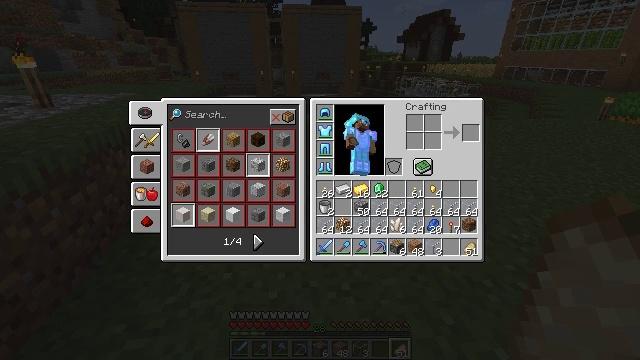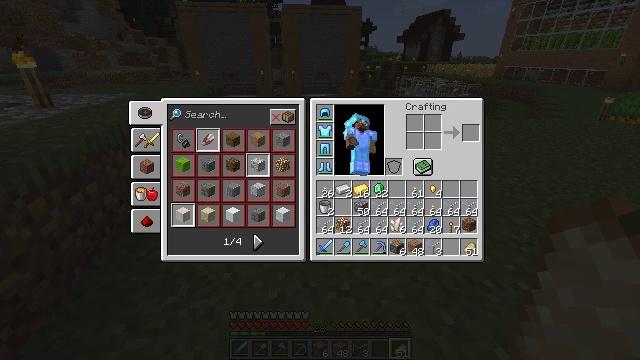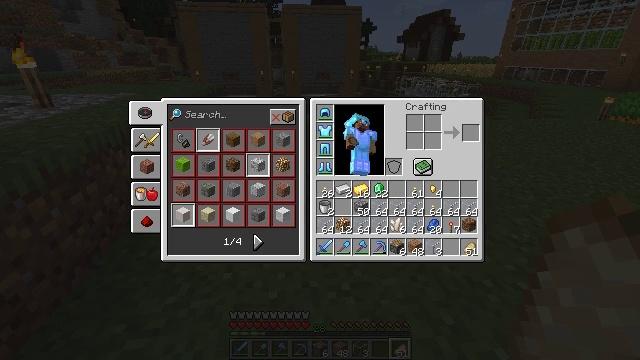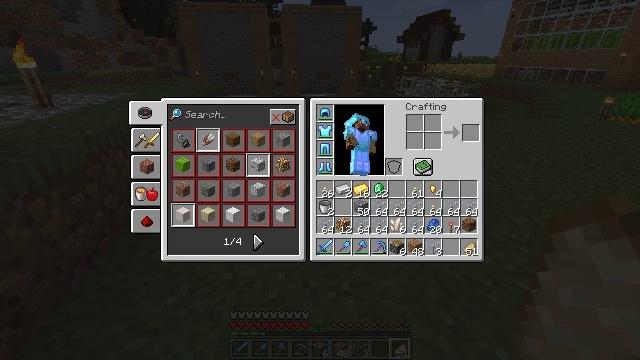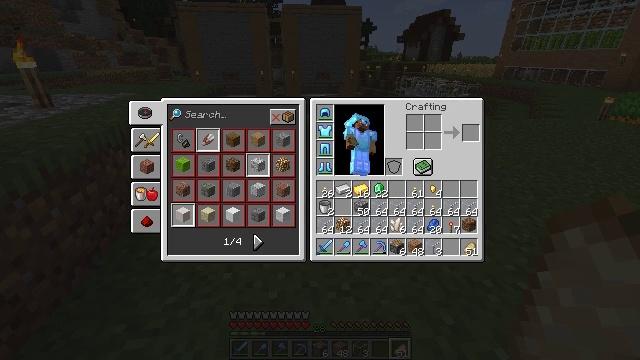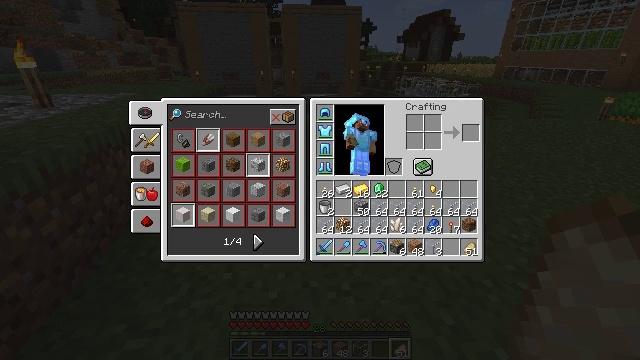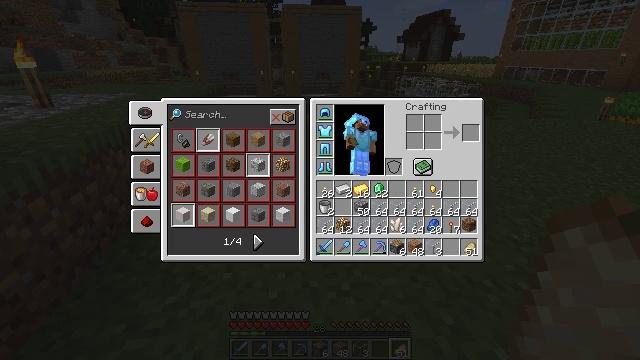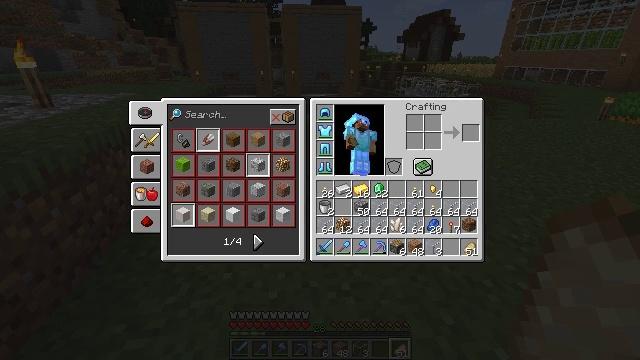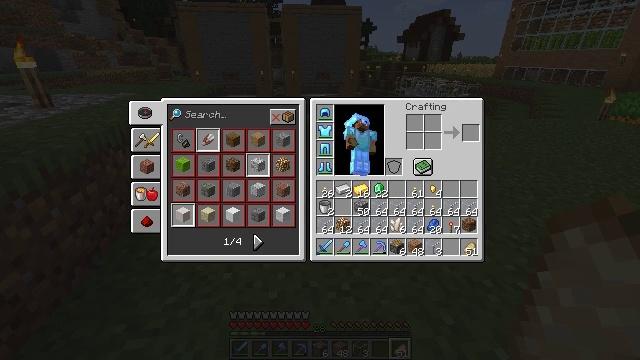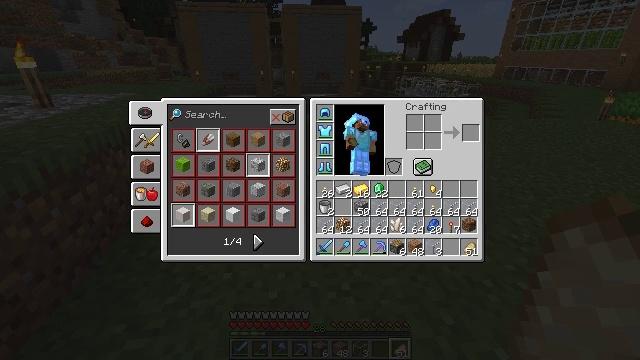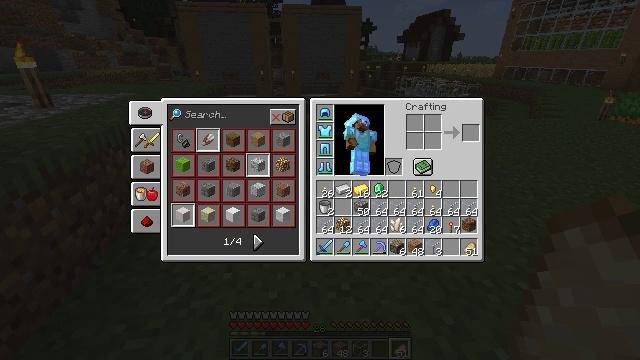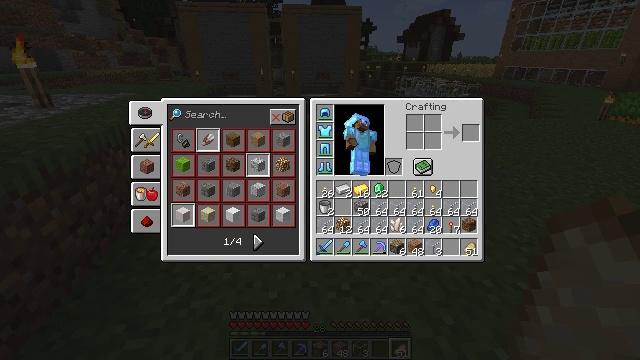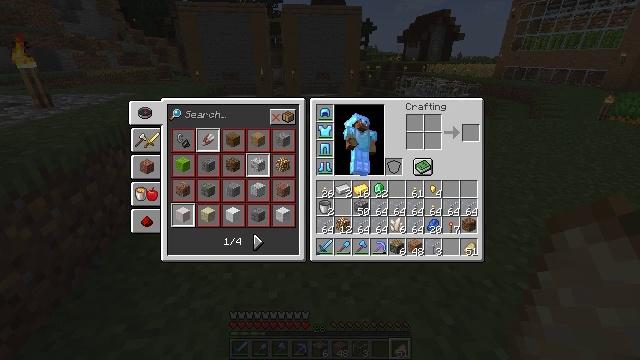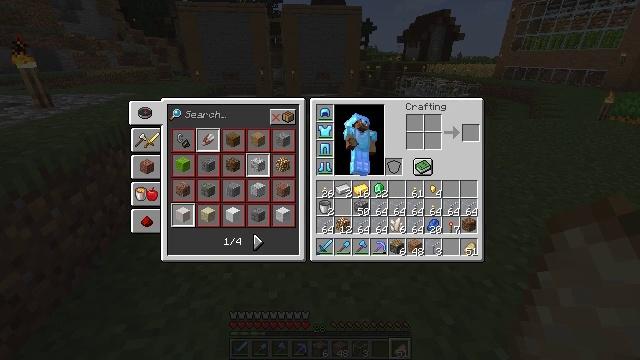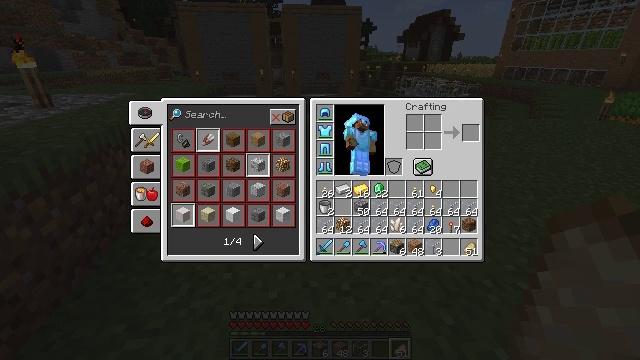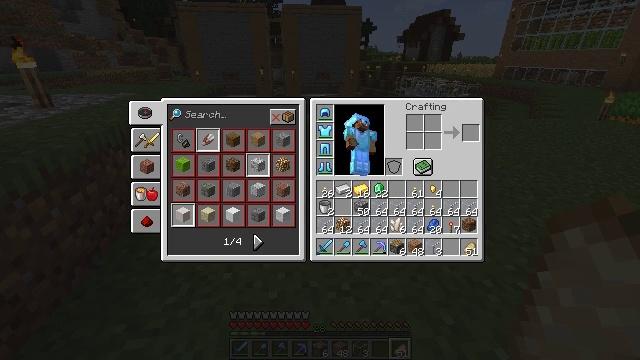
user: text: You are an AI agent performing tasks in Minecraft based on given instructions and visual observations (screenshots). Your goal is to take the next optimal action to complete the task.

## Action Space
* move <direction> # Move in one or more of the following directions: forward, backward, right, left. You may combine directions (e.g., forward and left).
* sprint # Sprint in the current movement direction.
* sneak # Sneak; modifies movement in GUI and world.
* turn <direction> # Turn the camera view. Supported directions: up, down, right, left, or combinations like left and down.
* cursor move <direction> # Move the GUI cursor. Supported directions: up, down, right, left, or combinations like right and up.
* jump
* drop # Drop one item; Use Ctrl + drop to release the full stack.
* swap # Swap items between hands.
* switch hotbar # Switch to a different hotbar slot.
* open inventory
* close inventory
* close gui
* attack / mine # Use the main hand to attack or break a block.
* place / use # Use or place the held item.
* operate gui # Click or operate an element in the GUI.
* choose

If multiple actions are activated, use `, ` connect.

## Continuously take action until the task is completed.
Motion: motion action
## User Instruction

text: Open the crafting table to craft redstone.
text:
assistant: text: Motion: no_op
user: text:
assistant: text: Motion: no_op
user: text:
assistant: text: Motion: no_op
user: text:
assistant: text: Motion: no_op
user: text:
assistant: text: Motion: no_op
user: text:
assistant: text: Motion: no_op
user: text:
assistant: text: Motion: no_op
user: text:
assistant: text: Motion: no_op
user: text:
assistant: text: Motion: no_op
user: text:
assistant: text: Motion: no_op
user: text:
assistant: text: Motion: no_op
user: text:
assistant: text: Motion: no_op
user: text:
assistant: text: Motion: no_op
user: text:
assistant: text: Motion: no_op
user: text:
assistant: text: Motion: no_op
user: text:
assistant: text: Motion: no_op
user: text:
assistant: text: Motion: no_op
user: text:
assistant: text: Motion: no_op
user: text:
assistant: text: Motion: no_op
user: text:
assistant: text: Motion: no_op
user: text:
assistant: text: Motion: no_op
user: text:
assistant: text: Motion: no_op
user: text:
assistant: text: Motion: no_op
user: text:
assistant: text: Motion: no_op
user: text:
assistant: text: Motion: no_op
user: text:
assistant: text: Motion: no_op
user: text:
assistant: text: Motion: no_op
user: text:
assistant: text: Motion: no_op
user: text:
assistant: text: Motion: no_op
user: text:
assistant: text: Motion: no_op